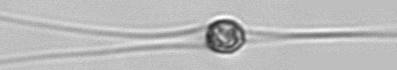
Label: Chaetoceros_danicus